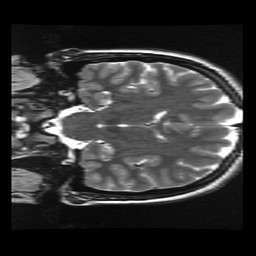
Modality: T2w
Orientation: coronal
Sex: female
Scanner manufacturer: ge
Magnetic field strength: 3 T
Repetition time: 5 s
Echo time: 0.1015 s